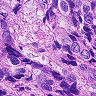
Metastatic tissue present: yes